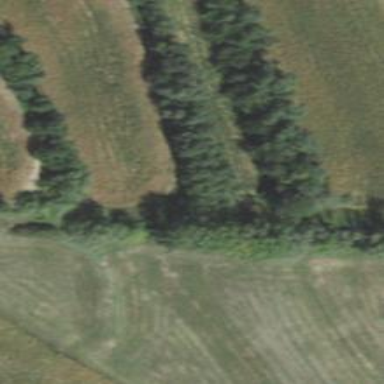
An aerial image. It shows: Row of trees in natural setting.